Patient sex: M
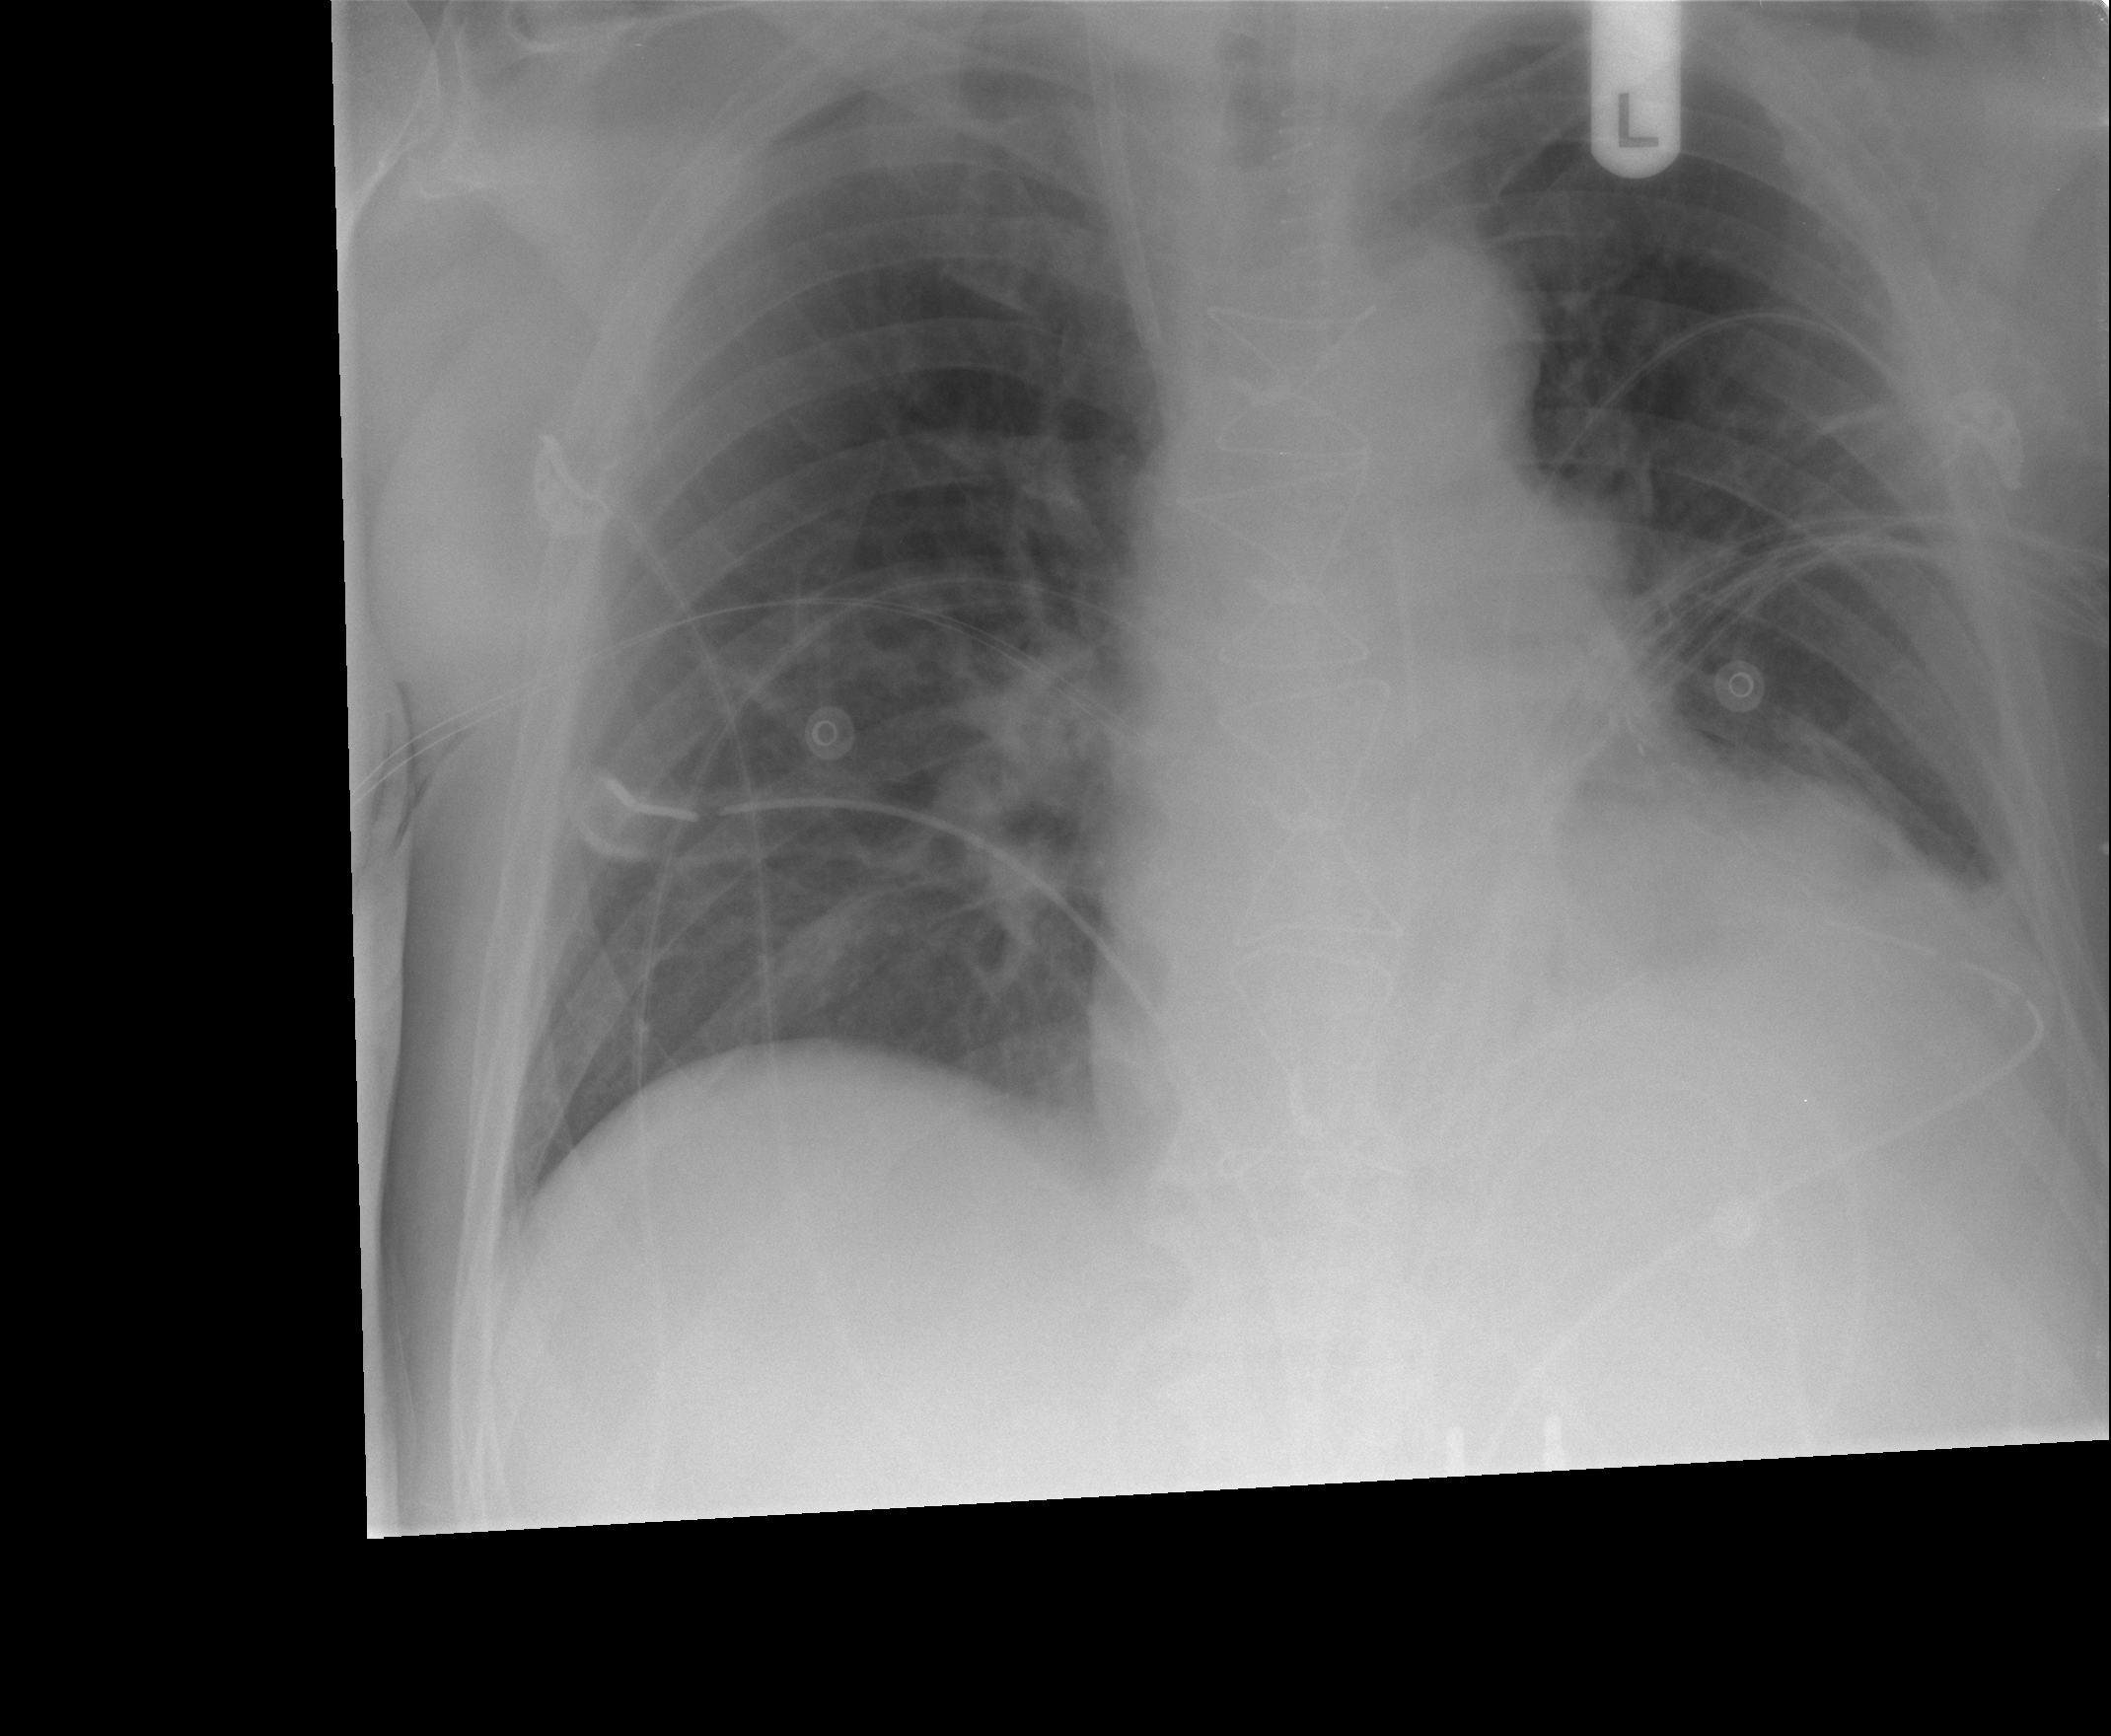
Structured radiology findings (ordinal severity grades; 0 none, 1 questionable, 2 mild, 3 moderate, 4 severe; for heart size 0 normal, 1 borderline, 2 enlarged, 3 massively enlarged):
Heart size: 0
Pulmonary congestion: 0
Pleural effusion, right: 0
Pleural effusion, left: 2
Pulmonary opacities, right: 0
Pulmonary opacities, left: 0
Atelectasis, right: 0
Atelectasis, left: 0